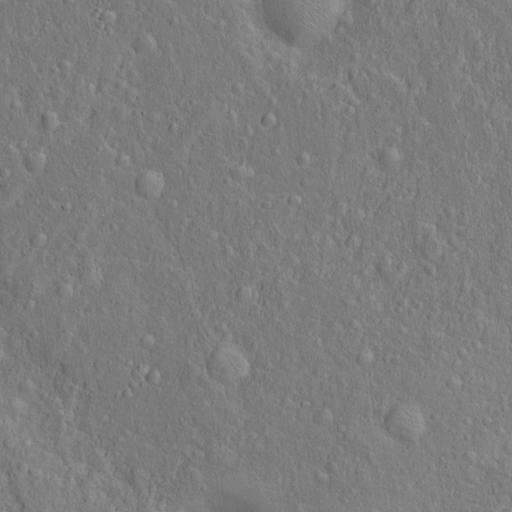
Classes present: Background, Cone